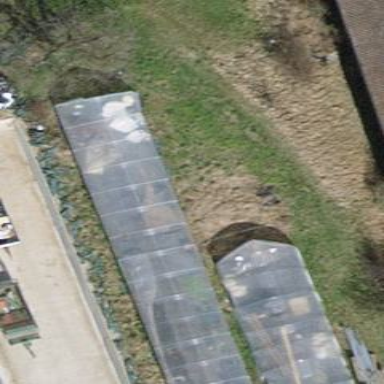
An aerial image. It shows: Greenhouse.